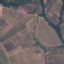
Label: PermanentCrop